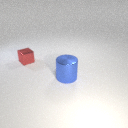
small red metal cube to the left of large blue metal cylinder